Interaction volume radius: 5 \u00c5
Interaction volume height: 25 \u00c5
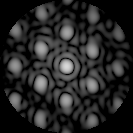
Disorder parameter: 0.2955